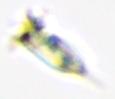
Label: Tintinnid